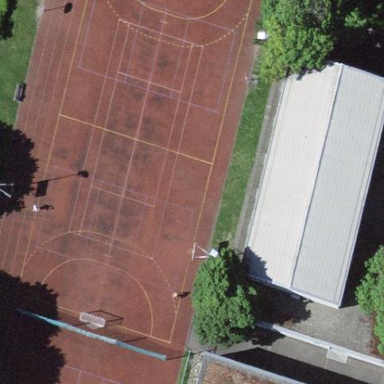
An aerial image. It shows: Pitch for multiple sports activities such as basketball and football.